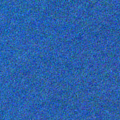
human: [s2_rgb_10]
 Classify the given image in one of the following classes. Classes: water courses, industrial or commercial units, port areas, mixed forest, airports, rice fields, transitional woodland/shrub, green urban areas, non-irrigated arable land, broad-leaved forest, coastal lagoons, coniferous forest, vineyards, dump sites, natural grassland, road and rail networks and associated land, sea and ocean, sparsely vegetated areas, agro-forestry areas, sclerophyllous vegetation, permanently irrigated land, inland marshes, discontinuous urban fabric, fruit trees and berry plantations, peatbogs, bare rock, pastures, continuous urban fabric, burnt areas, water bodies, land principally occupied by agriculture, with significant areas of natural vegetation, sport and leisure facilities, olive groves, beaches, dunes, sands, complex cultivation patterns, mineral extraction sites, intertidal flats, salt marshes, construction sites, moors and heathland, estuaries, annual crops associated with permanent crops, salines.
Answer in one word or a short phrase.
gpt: sea and ocean